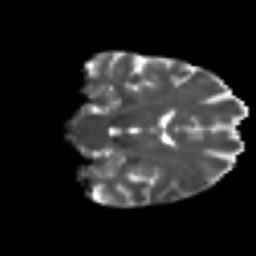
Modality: T2w
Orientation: coronal
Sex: female
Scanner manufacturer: ge
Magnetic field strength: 3 T
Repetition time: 7 s
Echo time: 0.08 s